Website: bh-photo
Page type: store-pickup
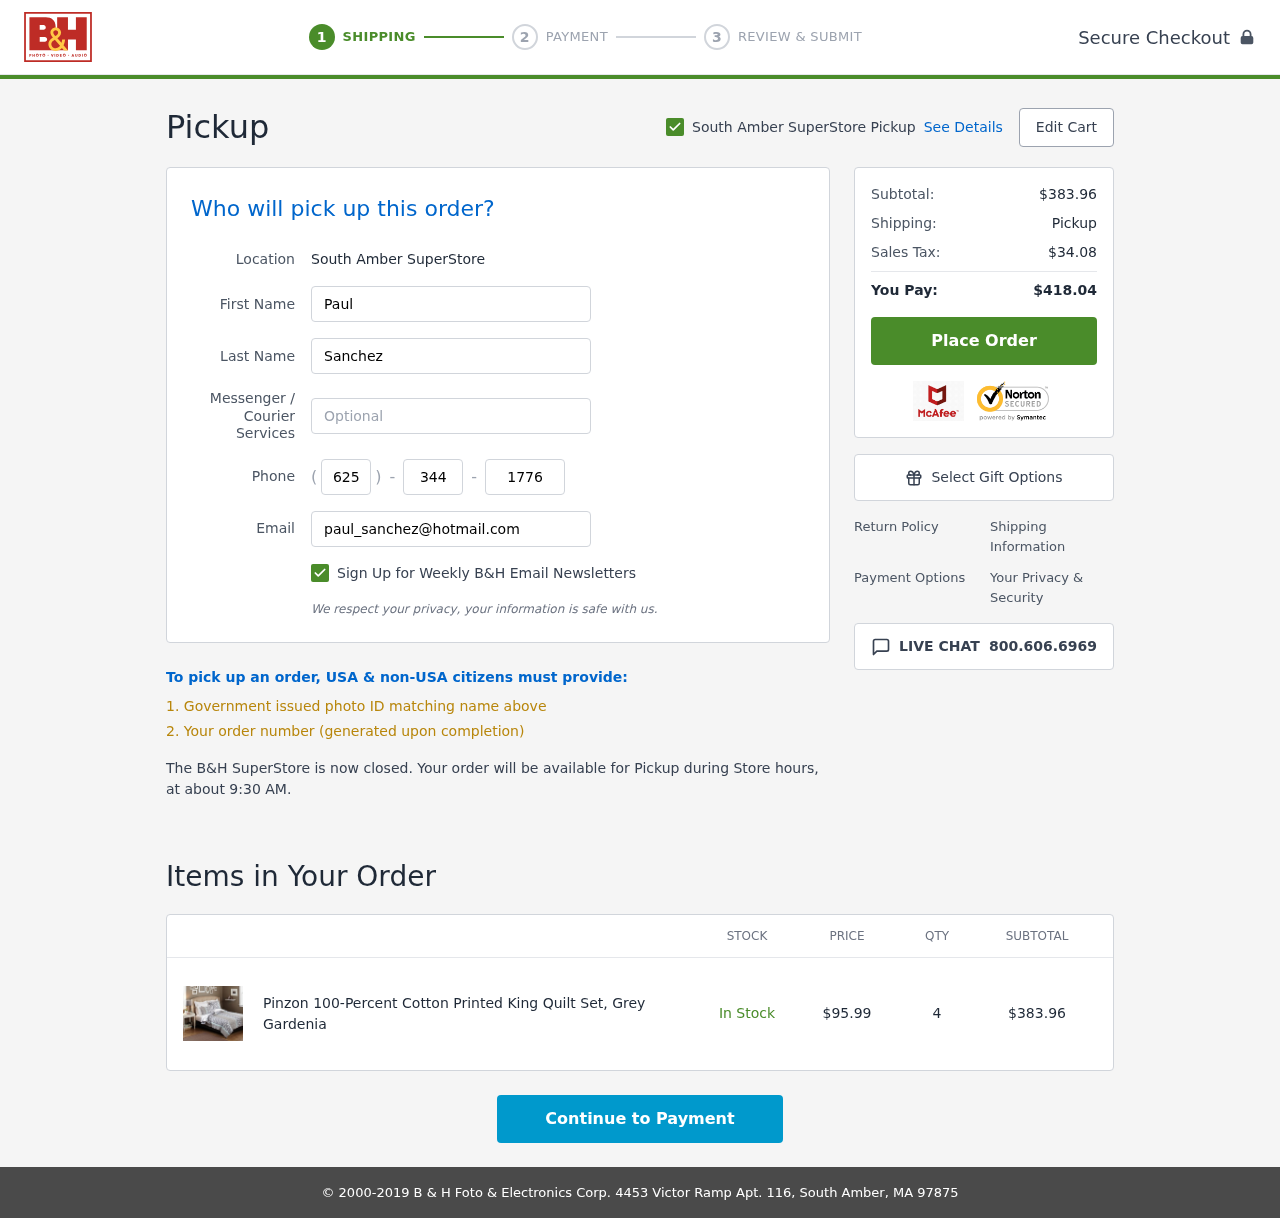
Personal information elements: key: PII_EMAIL
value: paul_sanchez@hotmail.com
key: PII_FIRSTNAME
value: Paul
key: PII_LASTNAME
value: Sanchez
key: PII_LOCATION1_CITY
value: South Amber SuperStore Pickup
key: PII_LOCATION1_CITY
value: South Amber SuperStore
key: PII_PHONE_AREA
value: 625
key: PII_PHONE_PREFIX
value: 344
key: PII_PHONE_SUFFIX
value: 1776
Product elements: key: PRODUCT1_NAME
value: Pinzon 100-Percent Cotton Printed King Quilt Set, Grey Gardenia
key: PRODUCT1_PRICE
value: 95.99
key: PRODUCT1_QUANTITY
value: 4
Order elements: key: ORDER_SUBTOTAL
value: $383.96
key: ORDER_TAX
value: $34.08
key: ORDER_TOTAL
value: $418.04